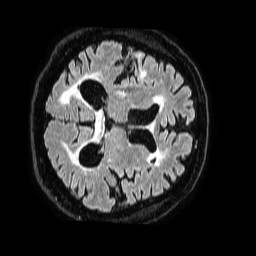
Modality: FLAIR
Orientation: axial
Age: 73
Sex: male
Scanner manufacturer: philips
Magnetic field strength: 1.5 T
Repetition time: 4.8 s
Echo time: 0.3 s